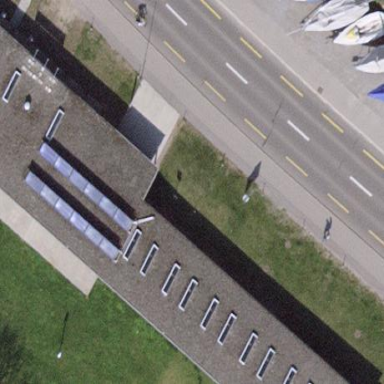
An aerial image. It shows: Sports center building with public bath inside.